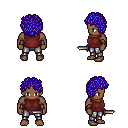
a pixel art fantasy rpg character, male body template, human, dark skin, maroon sleeveless shirt, metal pants, blue curly afro hairstyle, cloth bracers, dagger, four views (front, back, left, right), 2x2 character sprite sheet, small pixel art, hard edges, no anti-aliasing